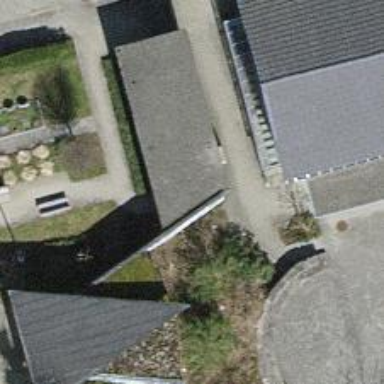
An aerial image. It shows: Toilets.